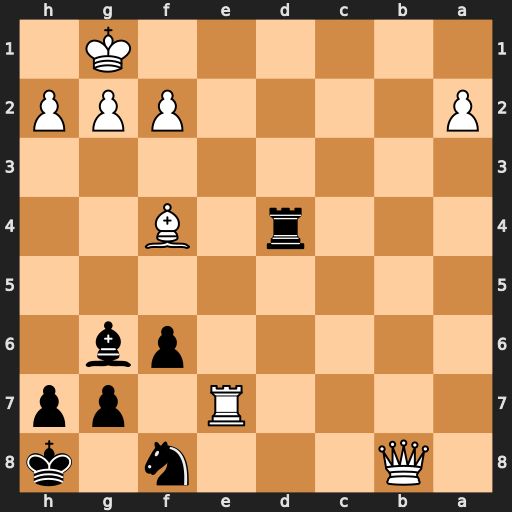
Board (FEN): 1Q3n1k/4R1pp/5pb1/8/3r1B2/8/P4PPP/6K1
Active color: b
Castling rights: -
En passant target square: -
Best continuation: Rd1+ Re1 Rxe1#